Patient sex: F
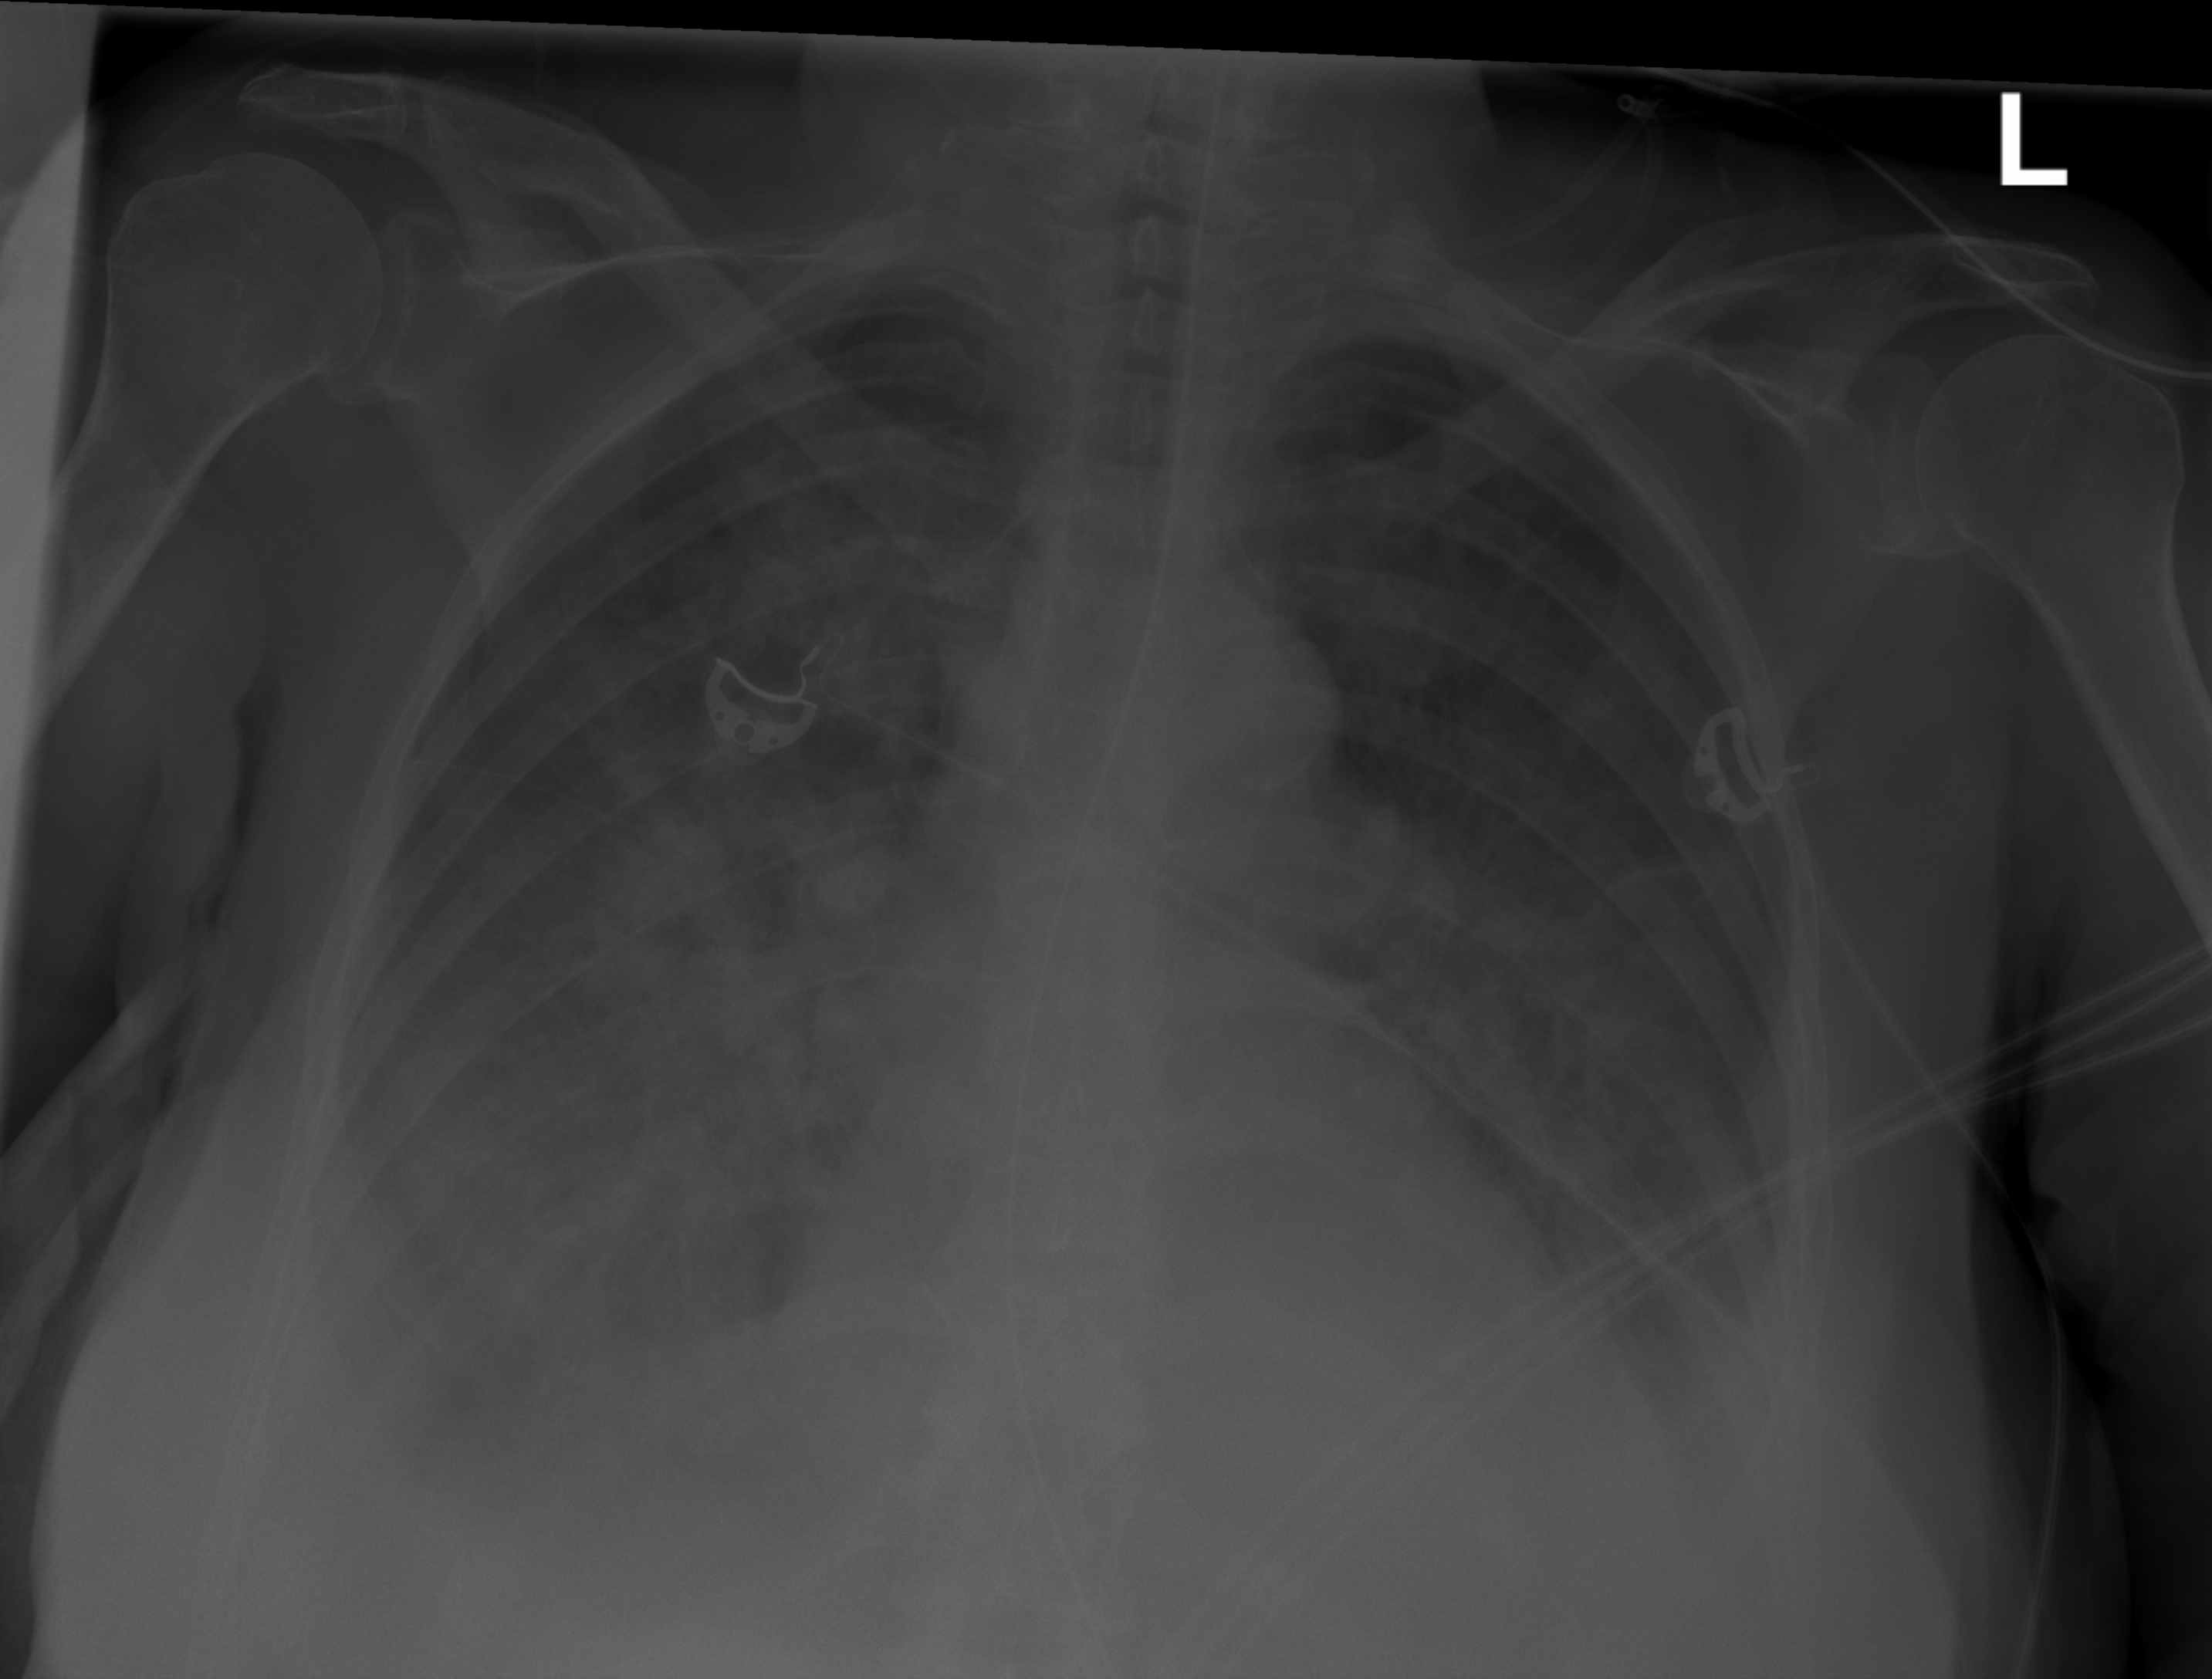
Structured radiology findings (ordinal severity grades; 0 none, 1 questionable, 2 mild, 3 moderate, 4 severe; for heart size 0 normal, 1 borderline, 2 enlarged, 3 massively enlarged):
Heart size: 0
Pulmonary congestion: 0
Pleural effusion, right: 2
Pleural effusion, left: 2
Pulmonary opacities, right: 3
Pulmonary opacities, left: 3
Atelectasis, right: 0
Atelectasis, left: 0